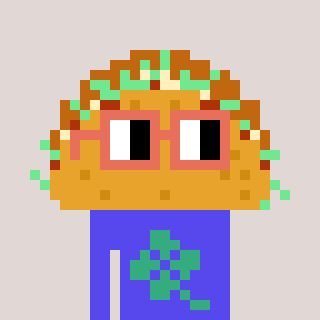
a pixel art character with square orange glasses, a taco-shaped head and a computerblue-colored body on a warm background